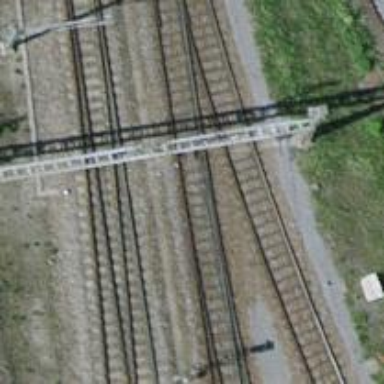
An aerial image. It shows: Railway switch.